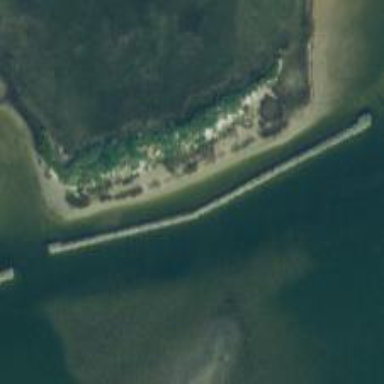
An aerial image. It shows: Breakwater structure.